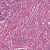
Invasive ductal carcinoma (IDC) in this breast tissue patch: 1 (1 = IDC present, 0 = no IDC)